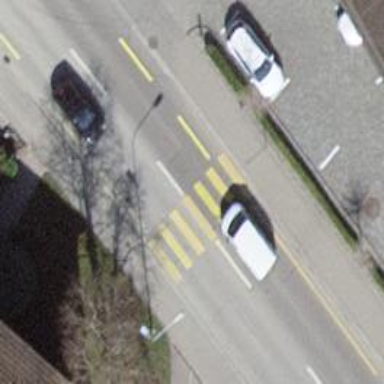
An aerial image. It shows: Marked road crossing.